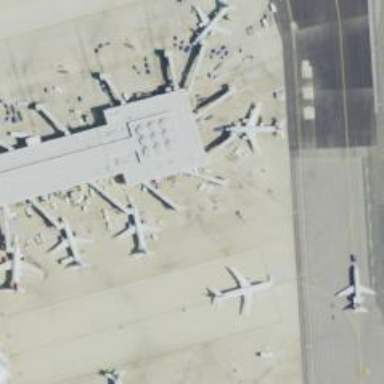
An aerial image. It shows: Airport gate.